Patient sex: M
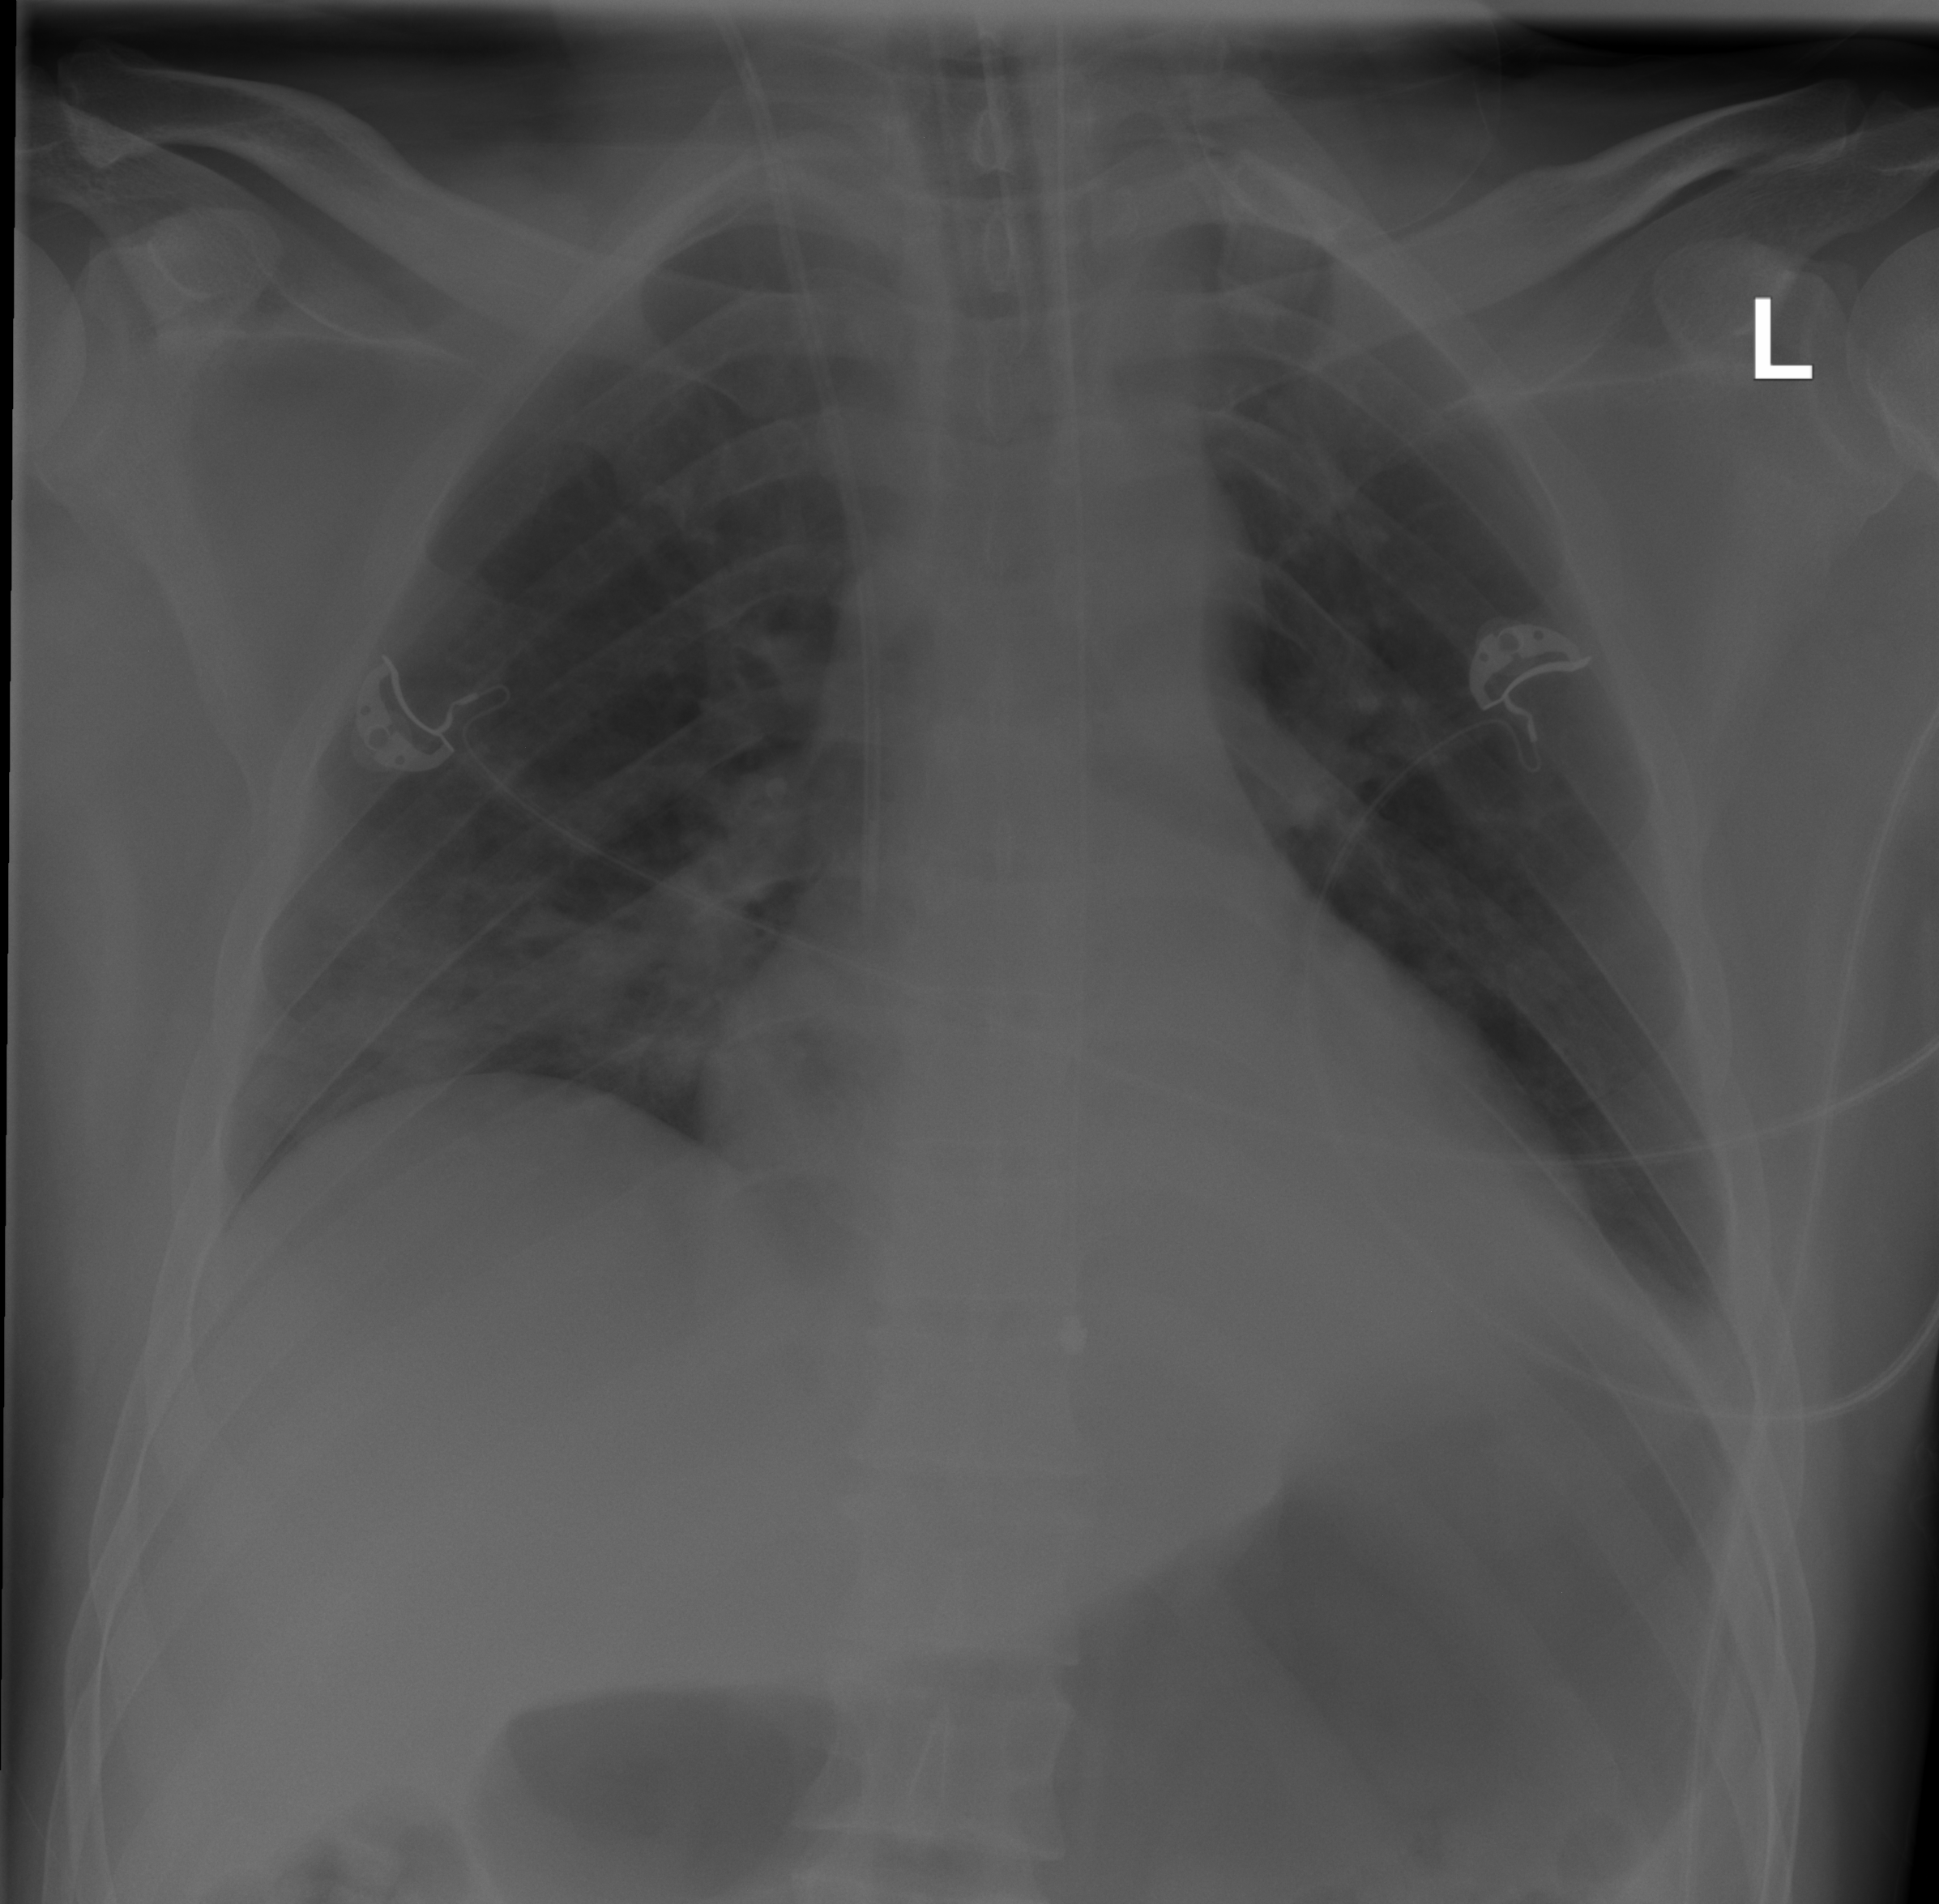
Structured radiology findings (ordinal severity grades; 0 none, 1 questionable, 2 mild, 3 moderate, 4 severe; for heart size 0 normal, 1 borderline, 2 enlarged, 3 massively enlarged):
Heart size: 0
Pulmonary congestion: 0
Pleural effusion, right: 0
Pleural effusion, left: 0
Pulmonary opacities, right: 2
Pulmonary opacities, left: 0
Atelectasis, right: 0
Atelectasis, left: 0